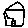
Label: house